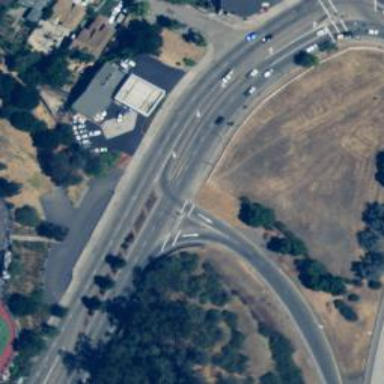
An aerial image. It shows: Primary highway with shared cycleway.